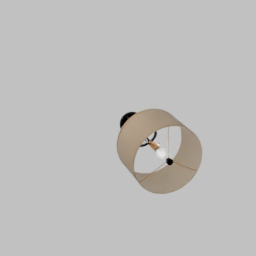
Label: lighting